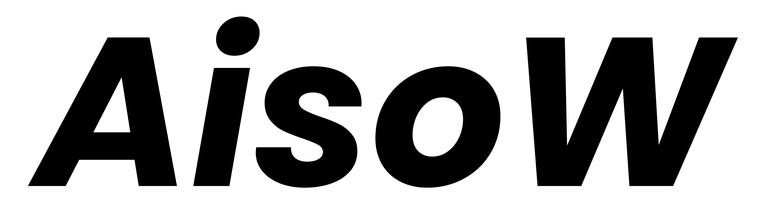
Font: Poppins-BoldItalic